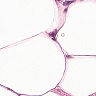
Metastatic tissue present: yes